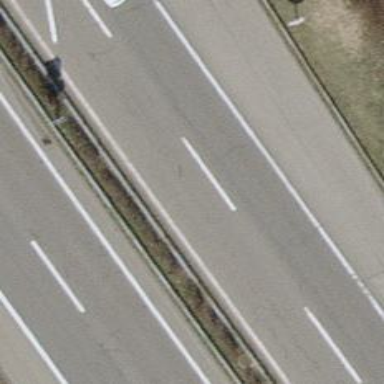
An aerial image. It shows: Motorway.